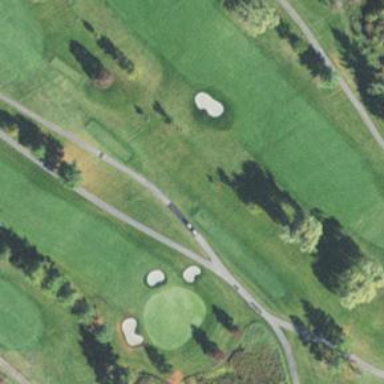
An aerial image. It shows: View of golf hole.